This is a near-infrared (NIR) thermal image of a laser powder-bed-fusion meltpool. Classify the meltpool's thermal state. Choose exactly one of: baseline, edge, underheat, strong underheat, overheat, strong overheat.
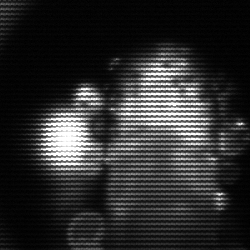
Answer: strong underheat